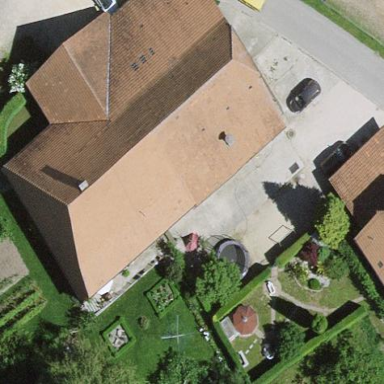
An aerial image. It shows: Farm building.